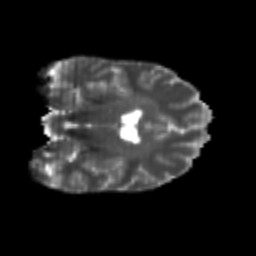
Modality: T2w
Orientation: coronal
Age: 24
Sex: female
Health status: healthy
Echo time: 0.074 s